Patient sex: F
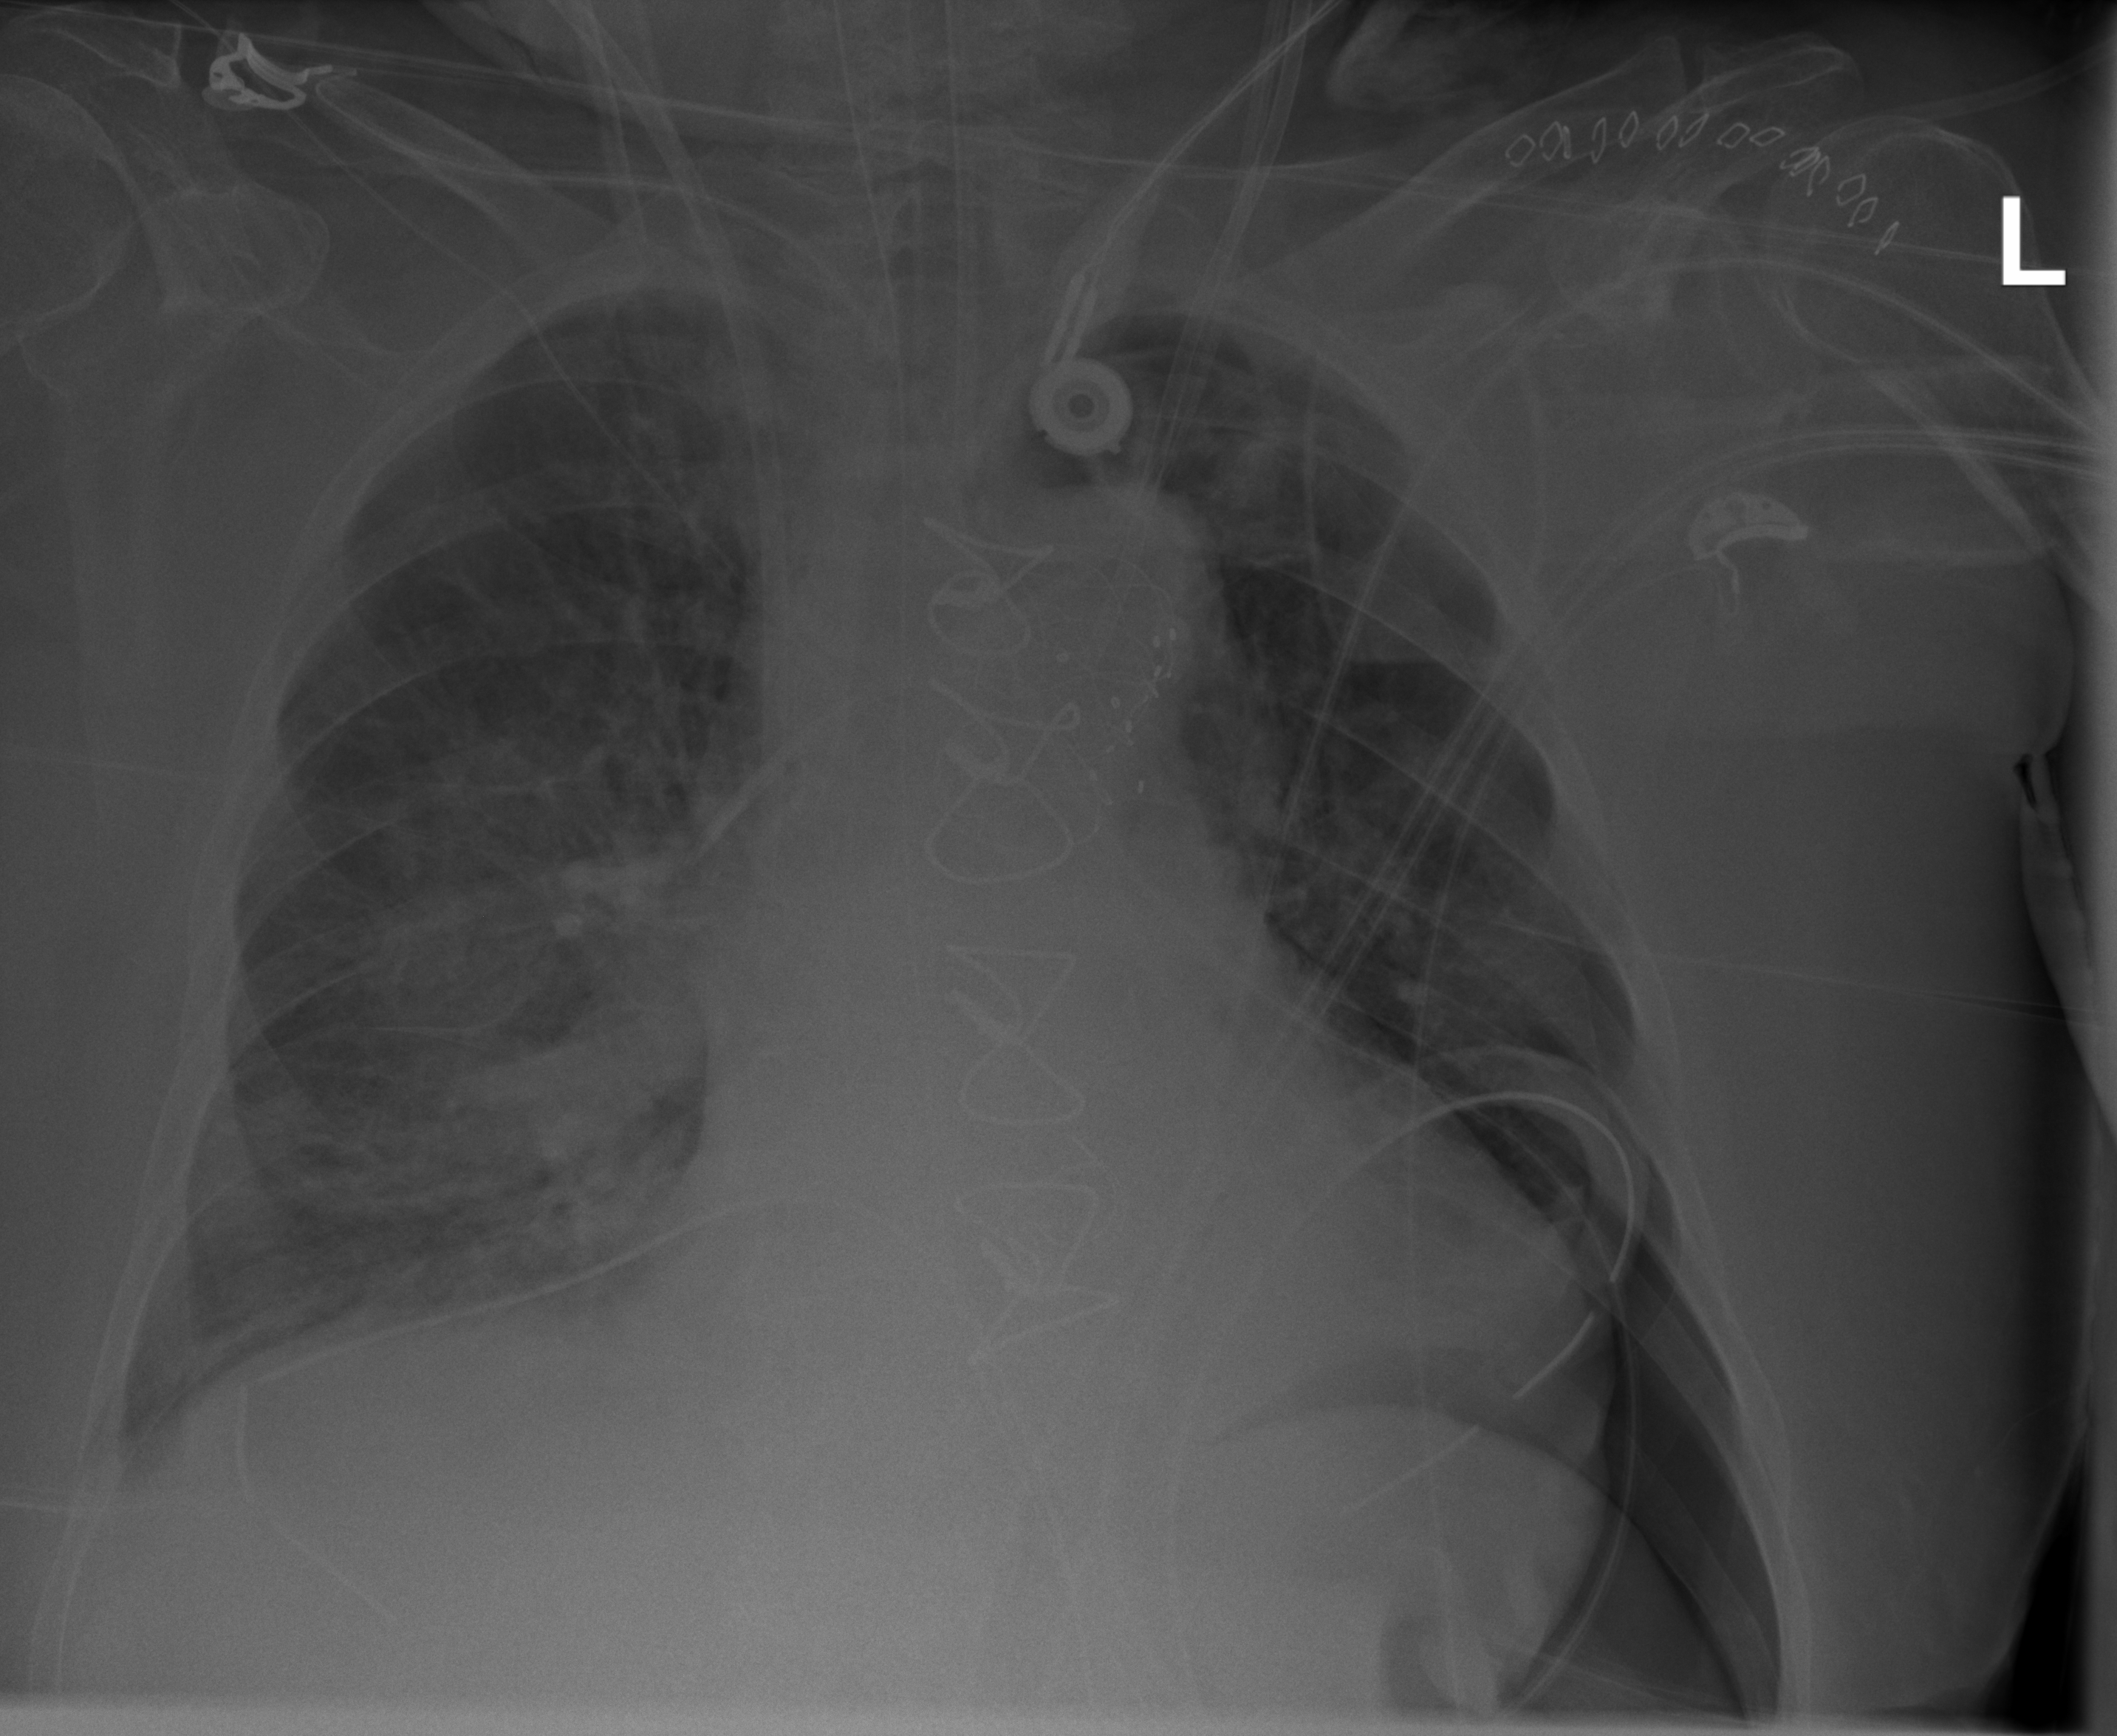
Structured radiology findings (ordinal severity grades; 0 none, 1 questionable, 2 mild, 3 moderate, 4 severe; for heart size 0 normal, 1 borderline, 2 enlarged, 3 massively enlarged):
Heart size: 2
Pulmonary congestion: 2
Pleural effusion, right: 2
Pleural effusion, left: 0
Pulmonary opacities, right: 3
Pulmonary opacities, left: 0
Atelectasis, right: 0
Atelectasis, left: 2